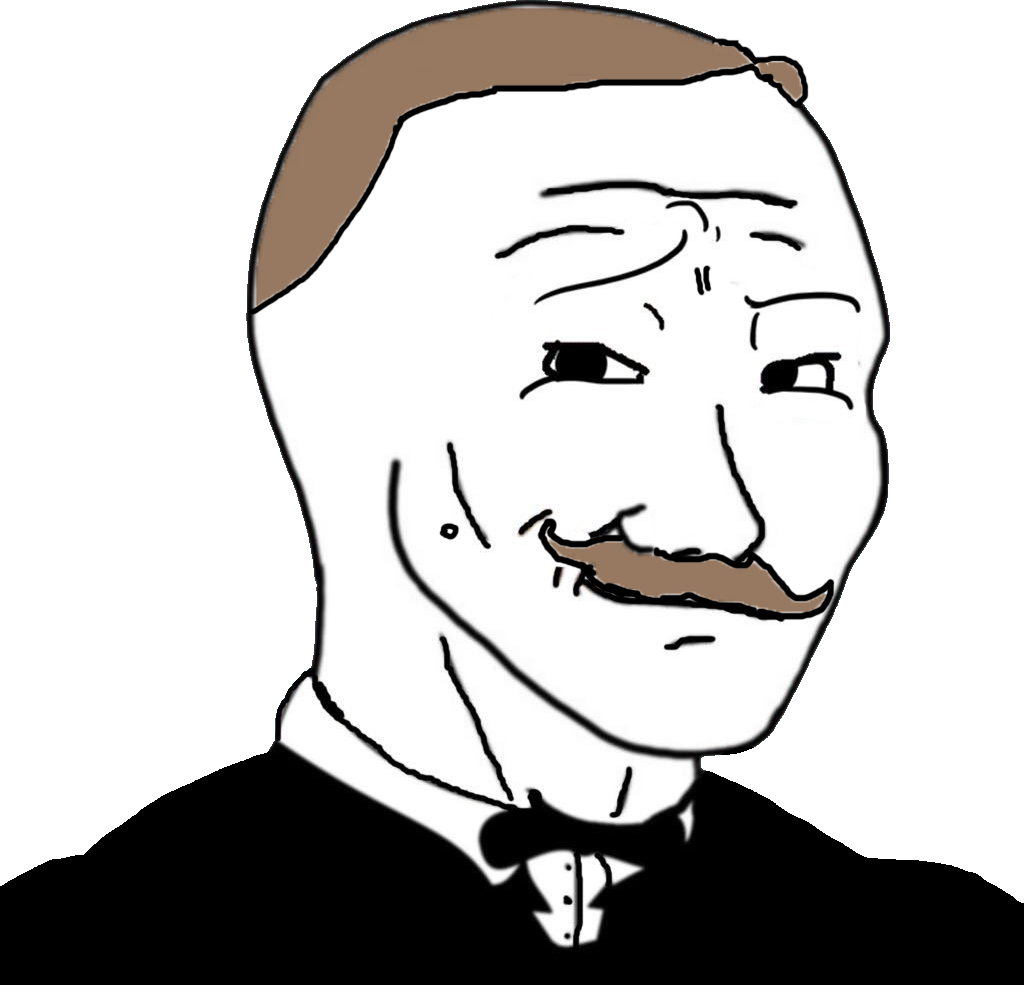
Label: 5_Smugjak